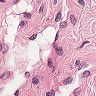
Metastatic tissue present: no